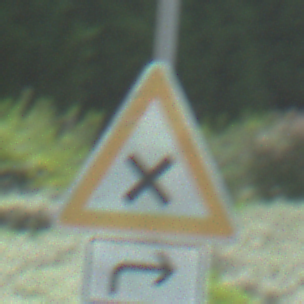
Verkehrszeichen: KreuzungOderEinmuendung
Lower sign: RichtungsangabeDurchPfeile5
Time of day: Midday
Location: Outdoor (Nature)
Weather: PartlyCloudy
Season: NotSpecified
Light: Natural